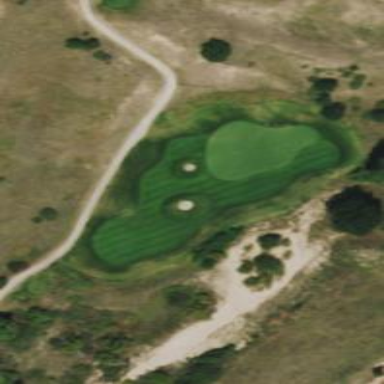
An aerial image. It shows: Rough area on grassy golf course.